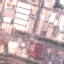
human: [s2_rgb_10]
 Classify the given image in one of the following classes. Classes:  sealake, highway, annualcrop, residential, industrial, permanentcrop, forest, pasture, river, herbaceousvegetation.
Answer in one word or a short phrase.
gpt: Industrial